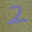
Label: 2